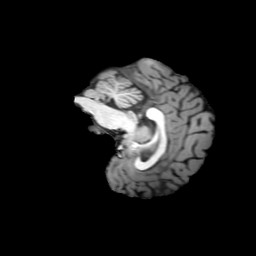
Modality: T1w
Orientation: sagittal
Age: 30
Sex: female
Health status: healthy